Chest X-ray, PA view. Patient: 67 years old, sex F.
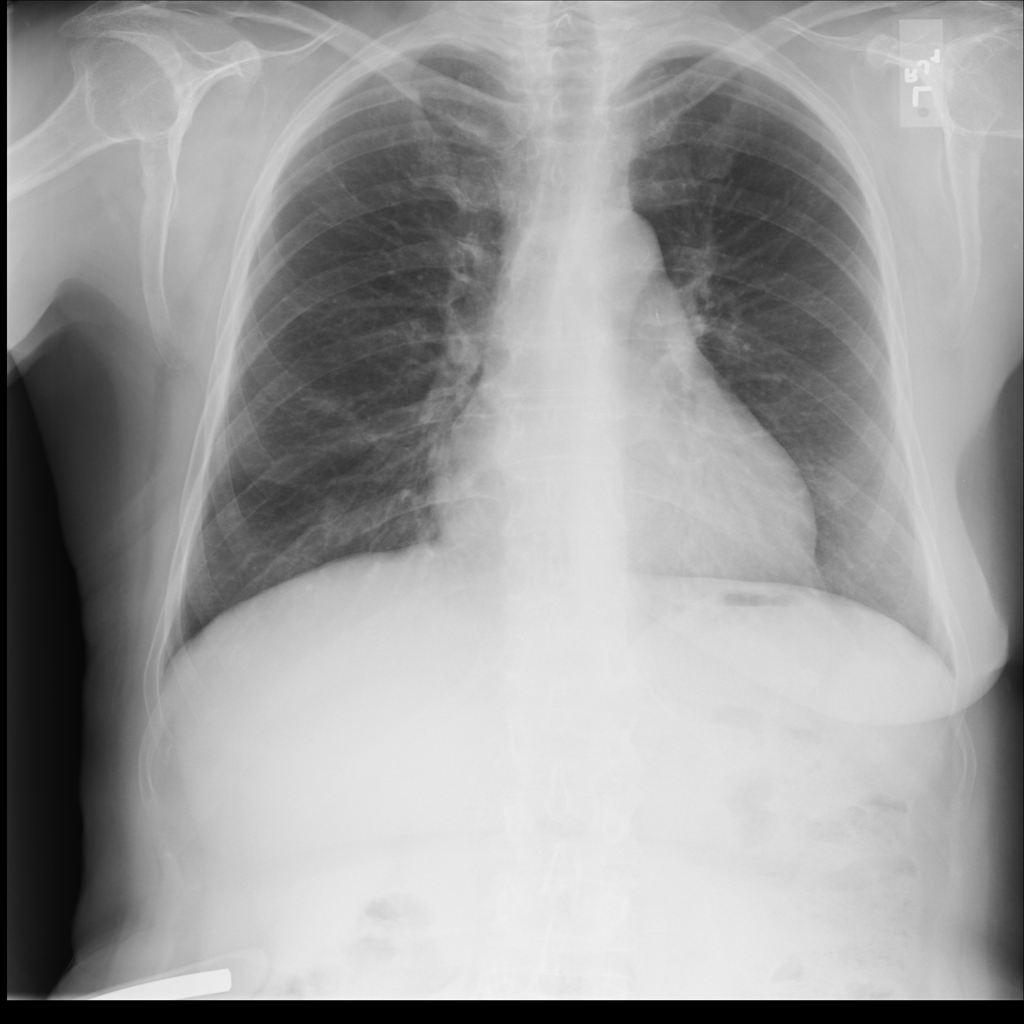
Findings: Emphysema